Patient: sex M, age 47
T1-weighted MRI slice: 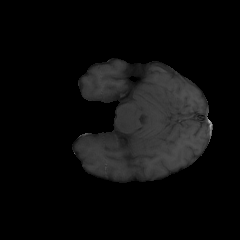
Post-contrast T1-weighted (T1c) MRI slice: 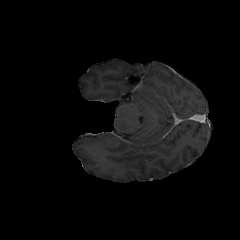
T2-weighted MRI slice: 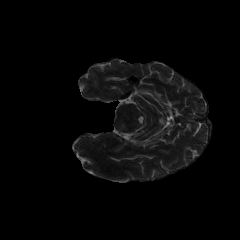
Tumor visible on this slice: yes
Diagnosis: Astrocytoma, IDH-wildtype
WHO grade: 3